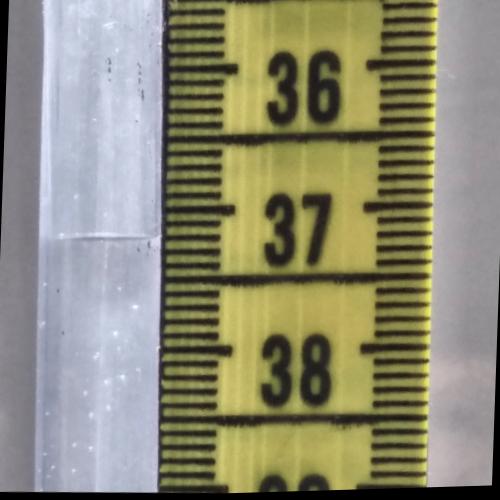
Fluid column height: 37.2 cm